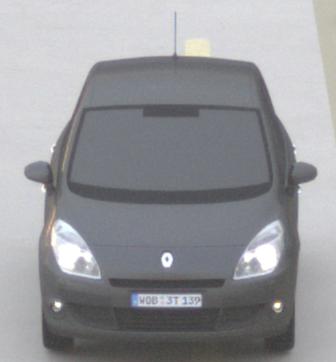
Make: Renault
Model: Scénic 1.6 16V 110
Detailed model: Scénic (III)
Model produced from: 2009/06
Model produced until: 2010/08
Doors: 5
Color: gray
Road condition: dry road
Daytime: sunrise or sunset
Contrast: low contrast